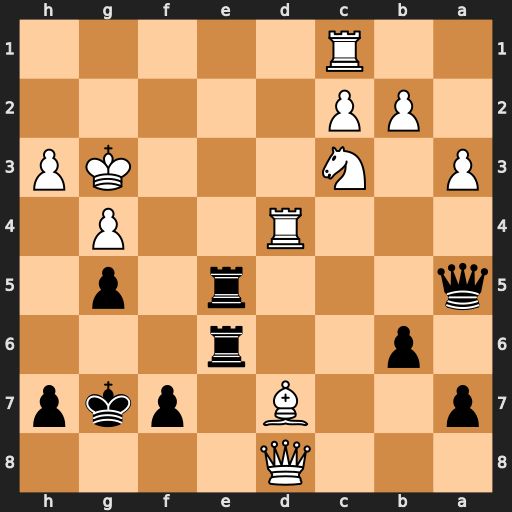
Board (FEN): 3Q4/p2B1pkp/1p2r3/q3r1p1/3R2P1/P1N3KP/1PP5/2R5
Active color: b
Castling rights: -
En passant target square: -
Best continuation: Re3+ Kg2 Qe5